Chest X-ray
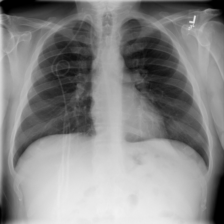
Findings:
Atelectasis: negative
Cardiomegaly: negative
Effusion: negative
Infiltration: negative
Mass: negative
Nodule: negative
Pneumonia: negative
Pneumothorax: negative
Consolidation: negative
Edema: negative
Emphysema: negative
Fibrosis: negative
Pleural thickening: negative
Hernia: negative